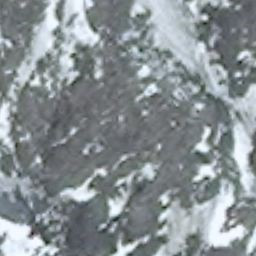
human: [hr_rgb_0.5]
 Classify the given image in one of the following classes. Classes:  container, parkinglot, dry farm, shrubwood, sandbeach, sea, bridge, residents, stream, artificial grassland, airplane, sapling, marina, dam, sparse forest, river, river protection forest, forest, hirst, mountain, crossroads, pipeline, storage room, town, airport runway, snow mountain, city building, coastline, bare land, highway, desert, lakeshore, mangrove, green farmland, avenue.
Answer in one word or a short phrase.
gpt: snow mountain